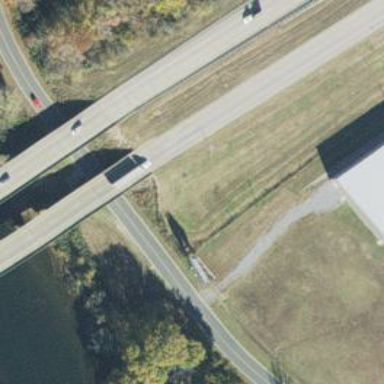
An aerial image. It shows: Beam bridge on motorway.